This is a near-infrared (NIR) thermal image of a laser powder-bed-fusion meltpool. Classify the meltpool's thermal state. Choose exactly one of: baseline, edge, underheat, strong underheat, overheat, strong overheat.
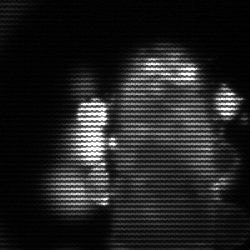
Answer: strong underheat